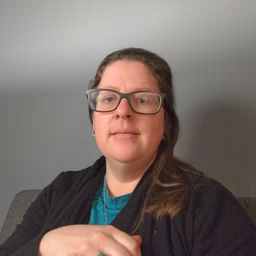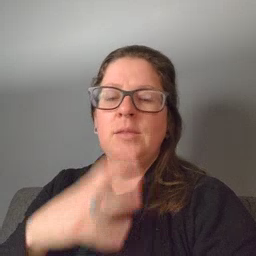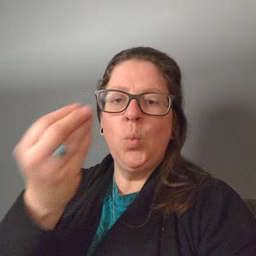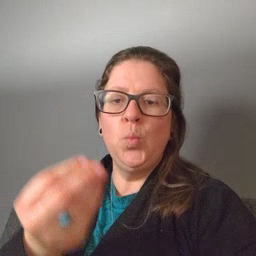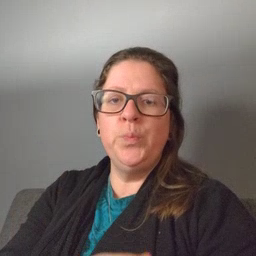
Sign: go